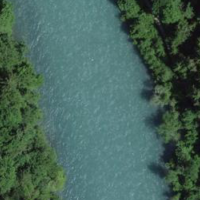
EUNIS habitat code: 15
Species observed at this site:
Anthriscus sylvestris